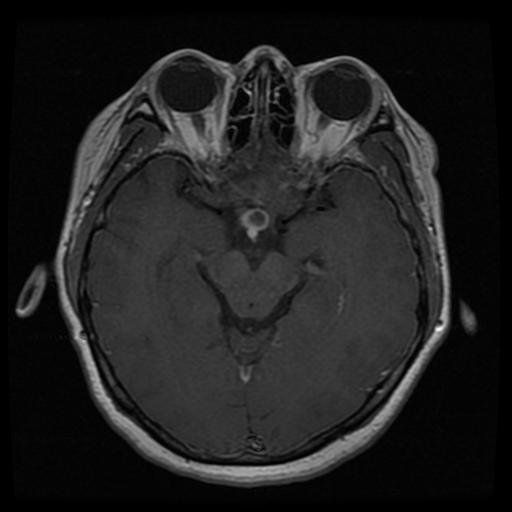
Label: pituitary